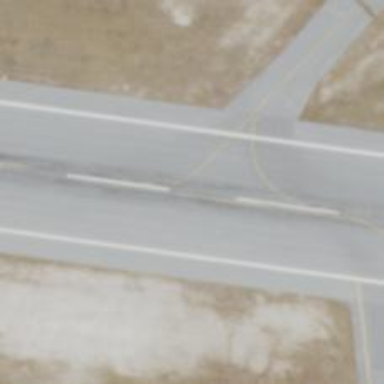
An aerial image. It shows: Asphalt runway at the airport.